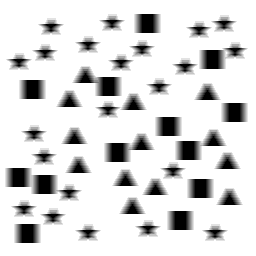
Squares: 13
Triangles: 13
Stars: 22
Total shapes: 48